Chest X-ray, PA view. Patient: 66 years old, sex M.
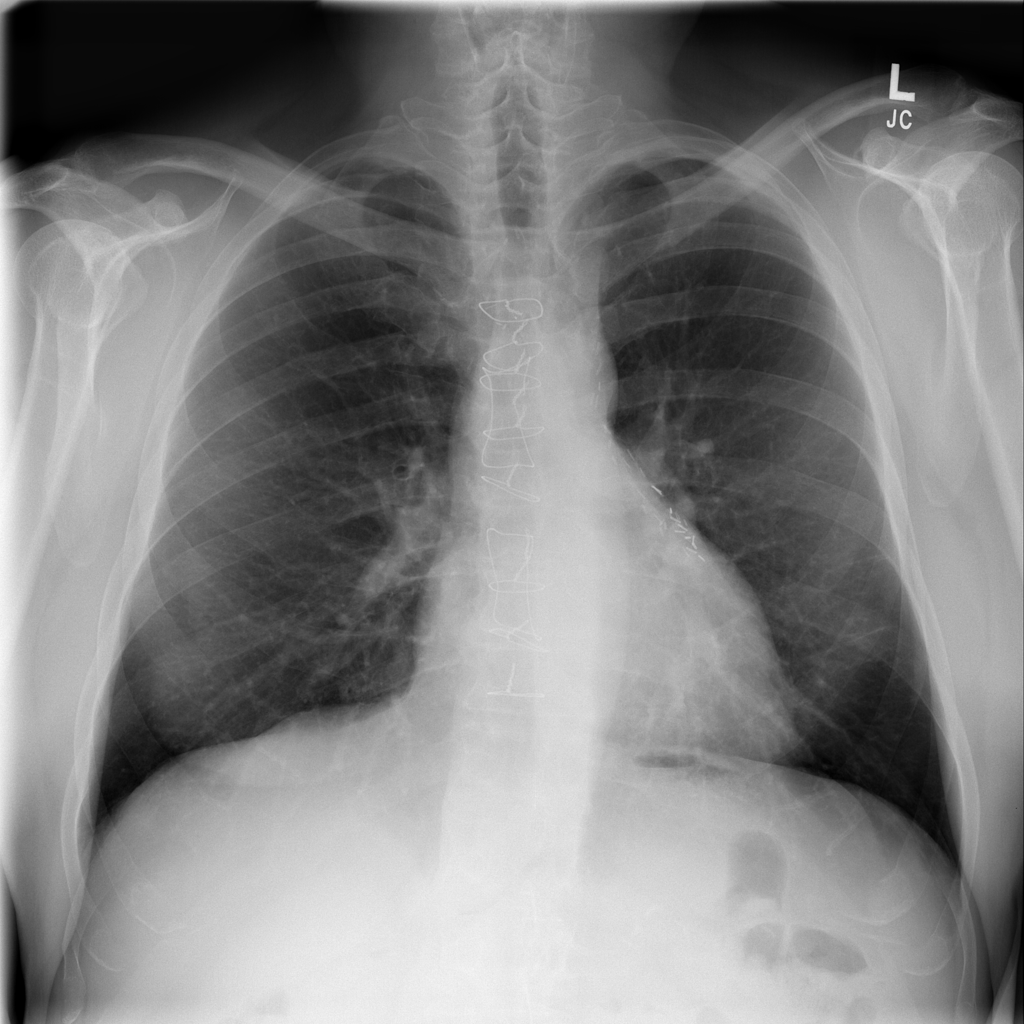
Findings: No Finding